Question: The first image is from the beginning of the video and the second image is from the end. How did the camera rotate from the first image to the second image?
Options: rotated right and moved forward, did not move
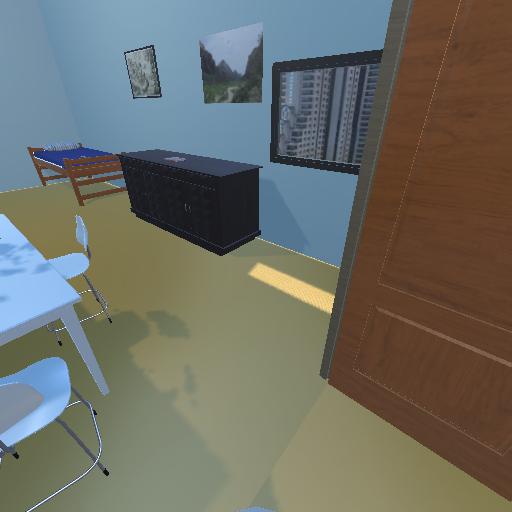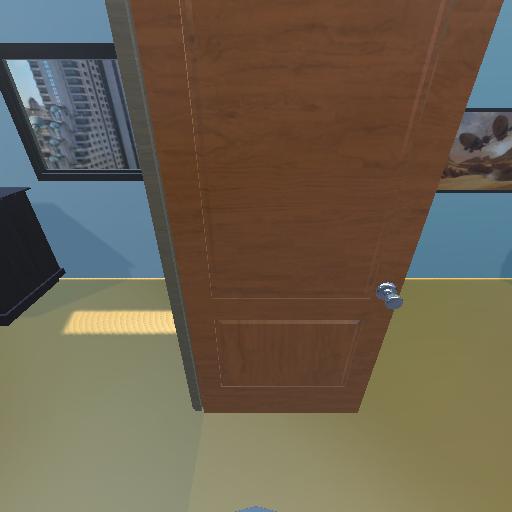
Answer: rotated right and moved forward